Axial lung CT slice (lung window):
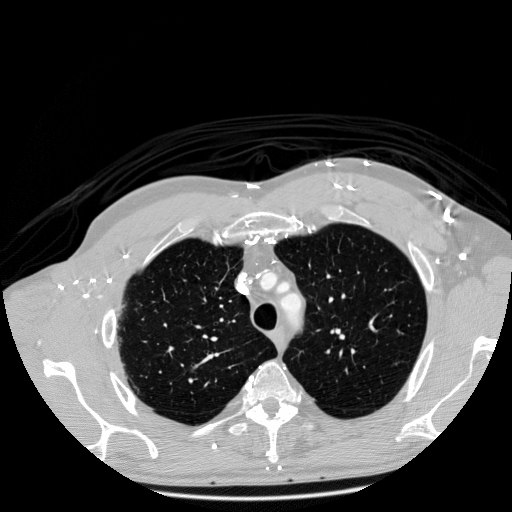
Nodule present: no